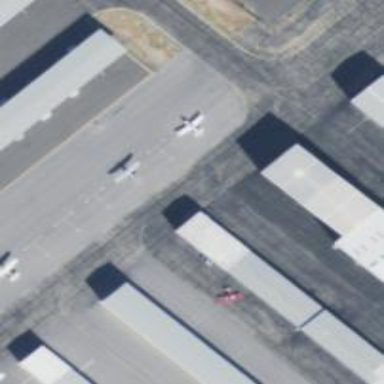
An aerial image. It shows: Image of taxiway at airport.